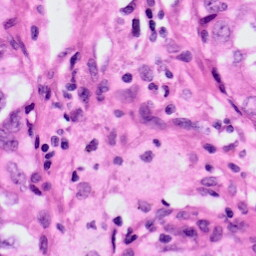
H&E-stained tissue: Lung